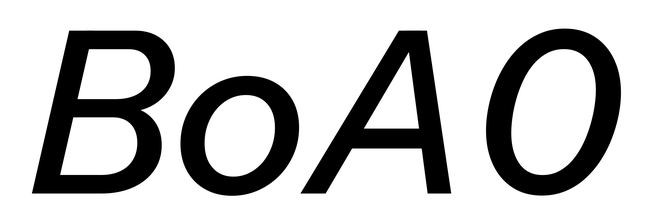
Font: InstrumentSans-Italic_Medium_Italic